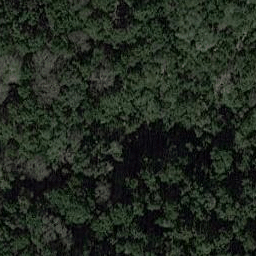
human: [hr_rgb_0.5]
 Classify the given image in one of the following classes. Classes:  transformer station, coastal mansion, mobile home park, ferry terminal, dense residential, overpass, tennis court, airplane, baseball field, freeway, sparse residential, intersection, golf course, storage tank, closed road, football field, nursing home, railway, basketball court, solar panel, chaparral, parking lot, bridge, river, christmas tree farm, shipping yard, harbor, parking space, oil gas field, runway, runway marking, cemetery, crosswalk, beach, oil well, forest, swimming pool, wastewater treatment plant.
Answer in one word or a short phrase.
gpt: forest